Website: apple
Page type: customer-info-address
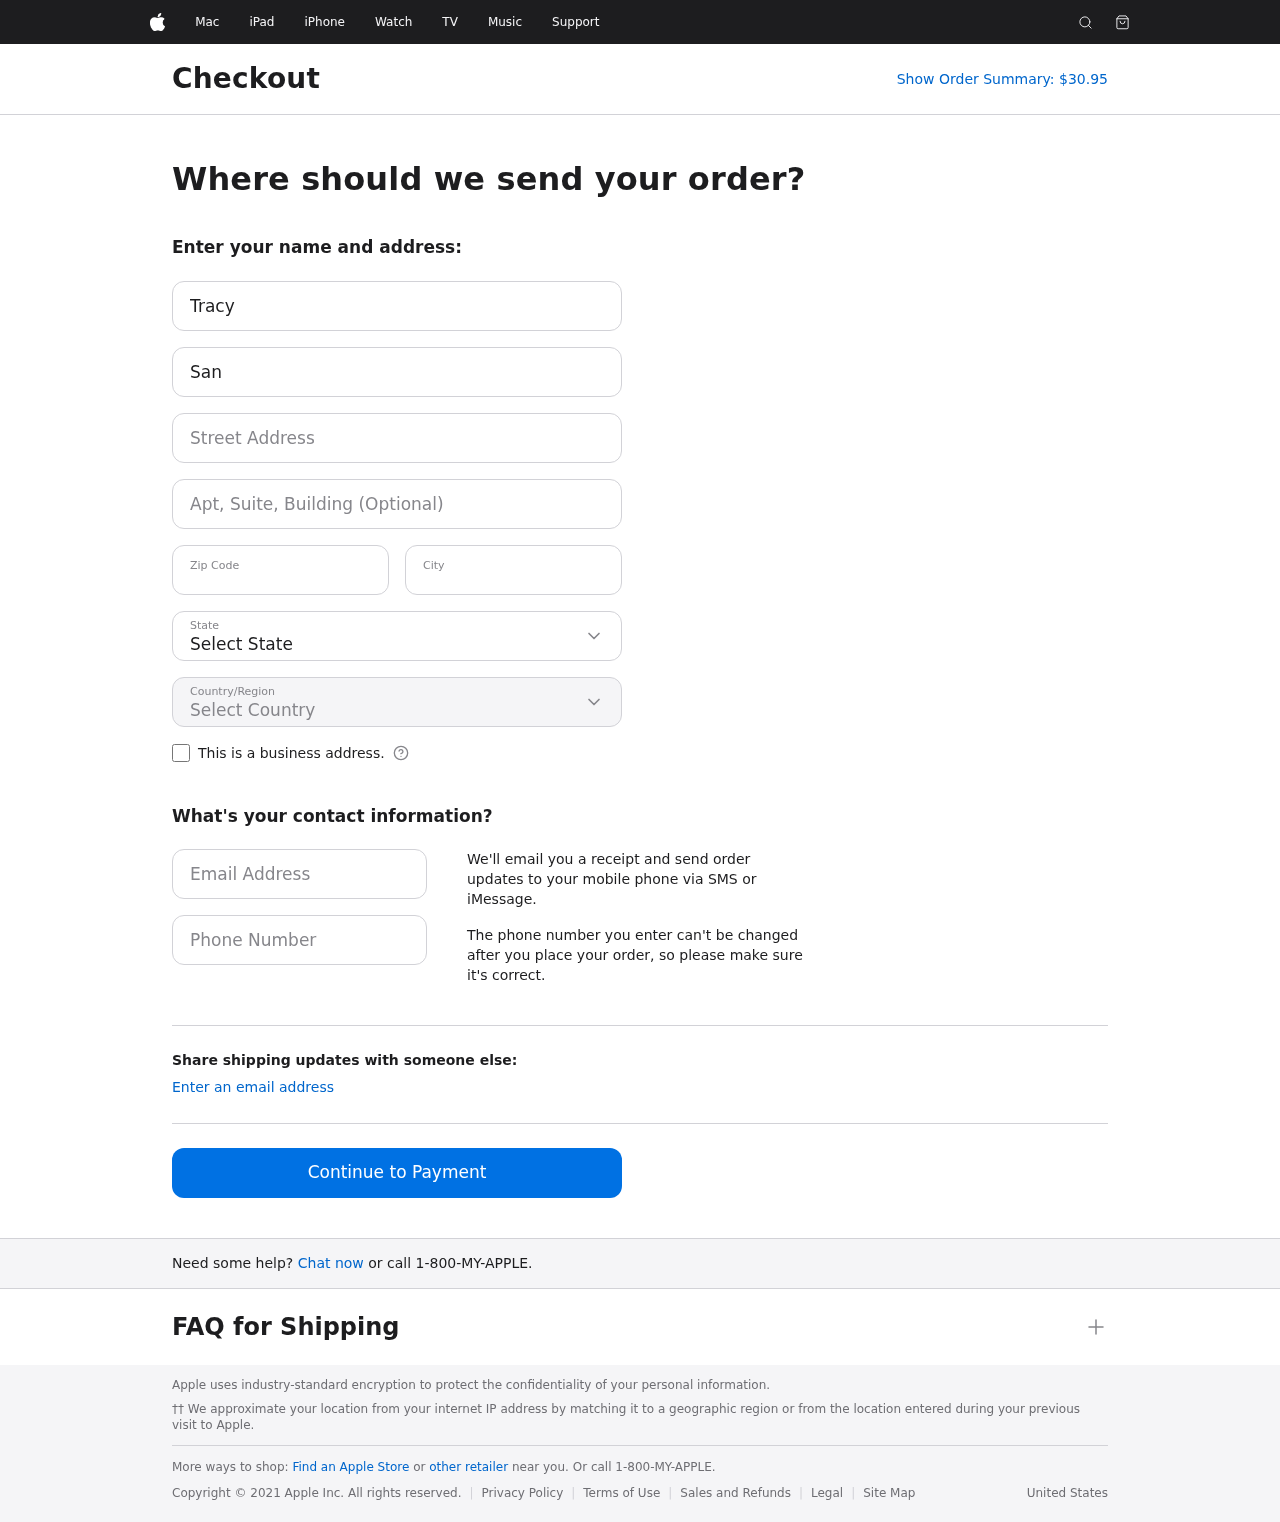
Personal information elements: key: PII_CITY
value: Reneemouth
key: PII_COUNTRY
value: United States
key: PII_EMAIL
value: tracysanchez@yahoo.com
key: PII_FIRSTNAME
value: Tracy
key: PII_LASTNAME
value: Sanchez
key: PII_PHONE
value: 4154750333
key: PII_POSTCODE
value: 45409
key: PII_STATE
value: Idaho
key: PII_STREET
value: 43044 Valerie Extensions
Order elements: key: ORDER_TOTAL
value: Show Order Summary: $30.95